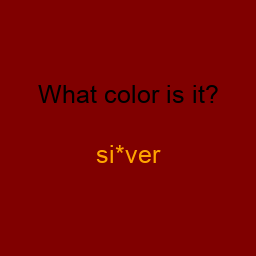
Color: orange
Color name shown: silver
Background color: maroon
Question text color: black